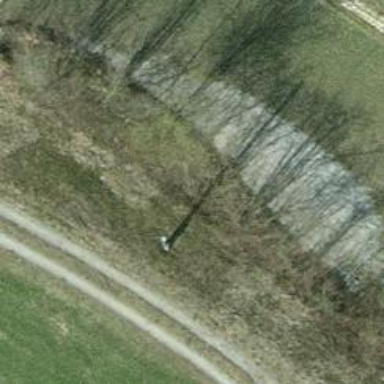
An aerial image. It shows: Minor power line.